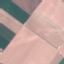
Land use / land cover: AnnualCrop